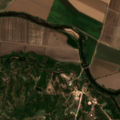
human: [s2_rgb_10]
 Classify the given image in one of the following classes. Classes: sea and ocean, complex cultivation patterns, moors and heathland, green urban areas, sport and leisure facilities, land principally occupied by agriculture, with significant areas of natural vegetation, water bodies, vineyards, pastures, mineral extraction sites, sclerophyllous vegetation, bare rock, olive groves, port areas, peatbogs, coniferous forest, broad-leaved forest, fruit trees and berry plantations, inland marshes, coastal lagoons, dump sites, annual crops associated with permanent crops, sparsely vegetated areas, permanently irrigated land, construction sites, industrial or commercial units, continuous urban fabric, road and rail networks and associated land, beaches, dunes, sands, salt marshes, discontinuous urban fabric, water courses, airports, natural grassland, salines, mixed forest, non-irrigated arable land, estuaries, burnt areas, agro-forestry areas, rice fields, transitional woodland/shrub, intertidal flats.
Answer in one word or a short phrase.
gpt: rice fields, agro-forestry areas, broad-leaved forest